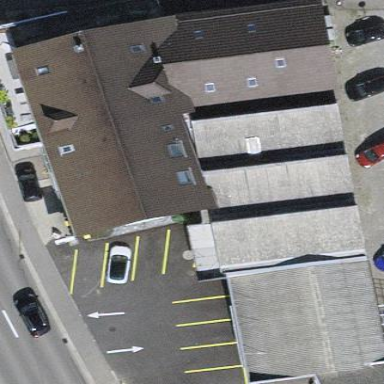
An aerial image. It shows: Car repair shop located in building.